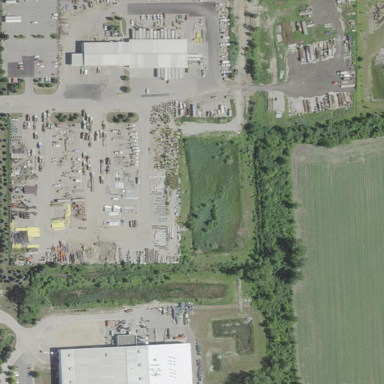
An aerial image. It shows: Scrap yard situated in industrial area.